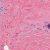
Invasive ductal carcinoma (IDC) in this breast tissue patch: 0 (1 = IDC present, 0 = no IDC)